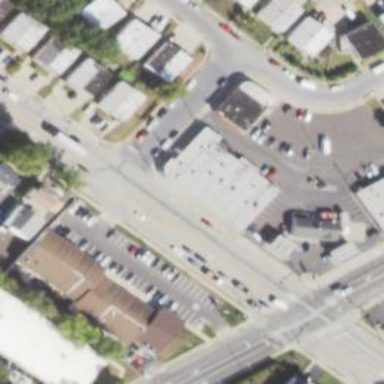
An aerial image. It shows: Retail building.